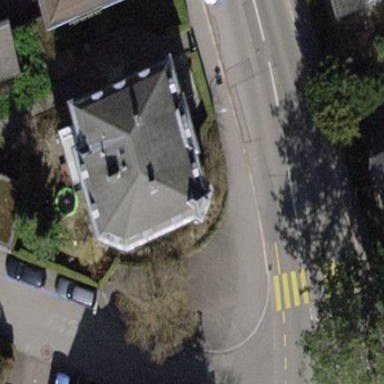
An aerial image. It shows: Apartment building with cone-shaped roof.